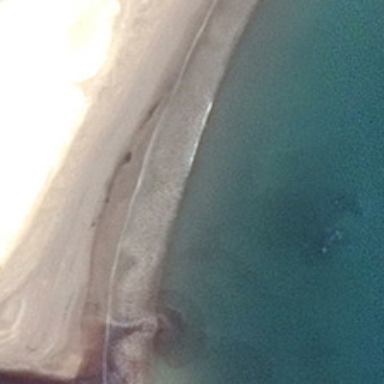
White beach is next to a piece of blue ocean .